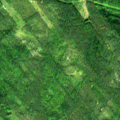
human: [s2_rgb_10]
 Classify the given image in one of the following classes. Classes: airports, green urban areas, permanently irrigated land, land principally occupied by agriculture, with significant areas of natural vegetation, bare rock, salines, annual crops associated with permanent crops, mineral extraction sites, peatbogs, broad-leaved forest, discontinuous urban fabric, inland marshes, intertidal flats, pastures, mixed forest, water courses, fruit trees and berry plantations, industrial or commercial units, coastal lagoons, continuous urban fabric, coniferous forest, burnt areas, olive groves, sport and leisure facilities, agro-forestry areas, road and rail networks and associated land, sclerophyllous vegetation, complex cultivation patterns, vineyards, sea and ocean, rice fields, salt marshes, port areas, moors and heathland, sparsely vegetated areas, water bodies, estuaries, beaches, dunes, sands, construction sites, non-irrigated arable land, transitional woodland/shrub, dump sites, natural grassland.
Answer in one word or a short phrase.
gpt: coniferous forest, mixed forest